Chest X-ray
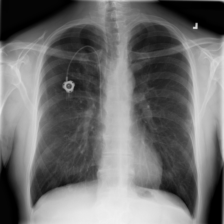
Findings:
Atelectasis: negative
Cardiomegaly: negative
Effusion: negative
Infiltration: negative
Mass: negative
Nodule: negative
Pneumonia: negative
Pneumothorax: negative
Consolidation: negative
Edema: negative
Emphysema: negative
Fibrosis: negative
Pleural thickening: negative
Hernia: negative